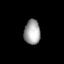
Tissue: lung
Cell type: Endothelial cells
Senescence score: 0.5729
Nuclear area (px): 391
Mean DAPI intensity: 162.09